Aerial crown-view tile of a tropical tree (Barro Colorado Island, Panama), acquired 20240716:
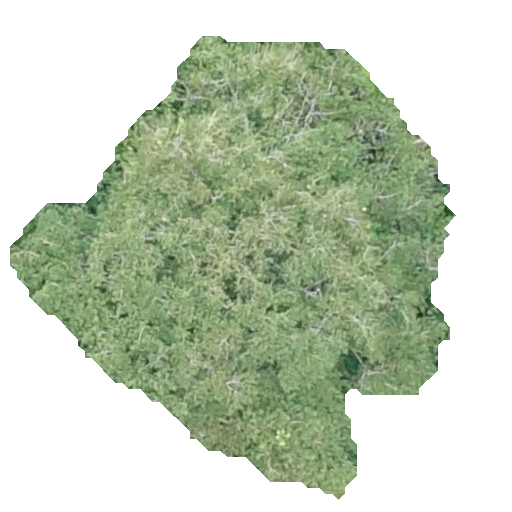
Species: Virola surinamensis
GBIF accepted scientific name: Virola surinamensis
Crown area: 199.738 m²